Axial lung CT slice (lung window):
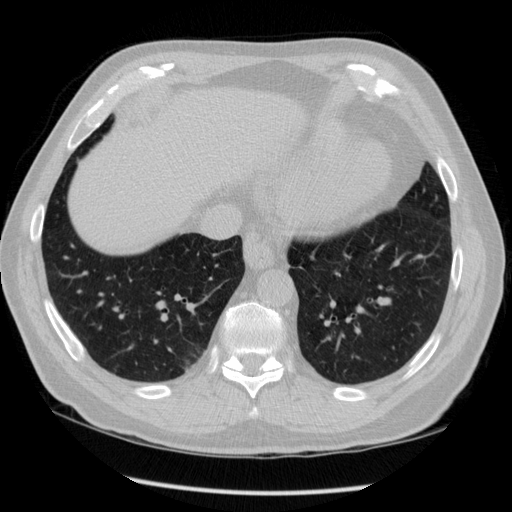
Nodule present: no